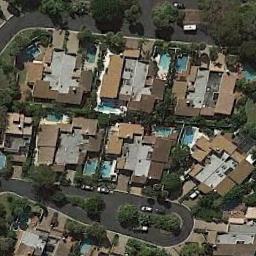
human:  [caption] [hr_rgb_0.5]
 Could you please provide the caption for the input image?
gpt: A dense residential area with lots of medium residences arranged neatly is surrounded by some roads .

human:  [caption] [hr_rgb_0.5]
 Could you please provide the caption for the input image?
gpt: Many roads and neatly lined houses and trees and a few swimming pools in densely populated areas .

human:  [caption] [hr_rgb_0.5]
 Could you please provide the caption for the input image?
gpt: The dense residential is next to the road and some trees .

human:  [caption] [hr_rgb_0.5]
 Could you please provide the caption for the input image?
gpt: The residential area is ringed by several roads .

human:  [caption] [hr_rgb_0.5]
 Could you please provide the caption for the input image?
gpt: There are many brown buildings with green trees around on dense residential area .